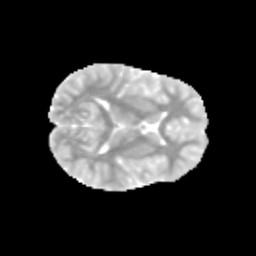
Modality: MD
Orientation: axial
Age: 9
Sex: male
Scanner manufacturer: siemens
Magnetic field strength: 3 T
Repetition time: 3.8 s
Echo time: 0.07 s